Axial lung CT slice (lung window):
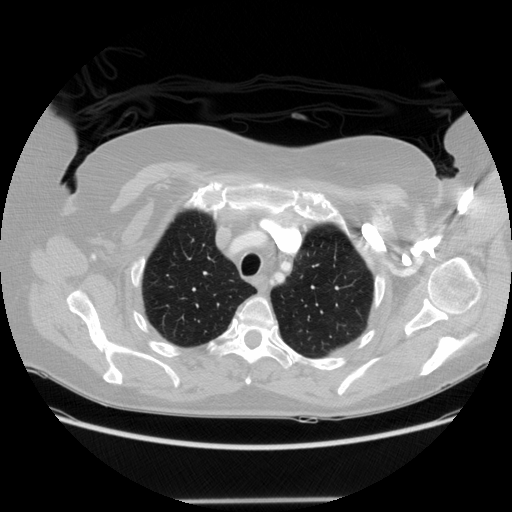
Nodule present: no